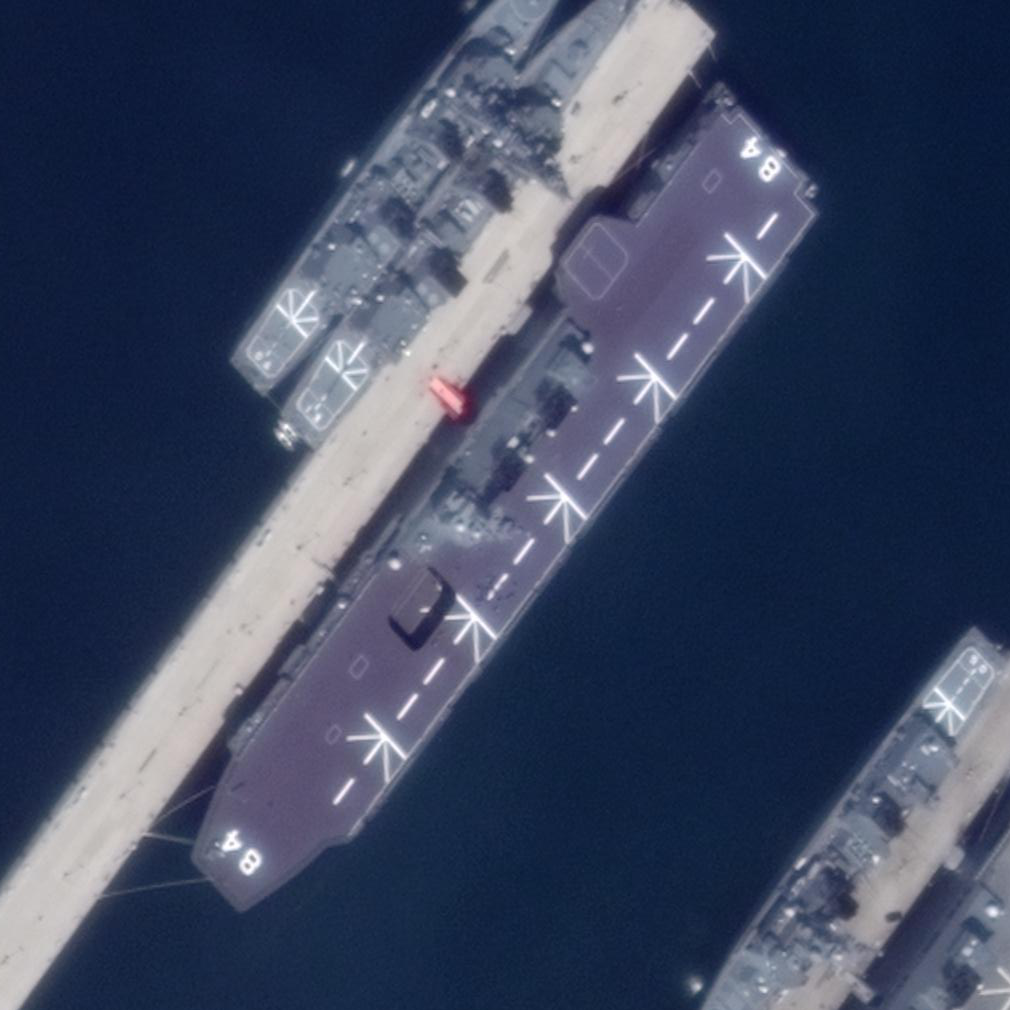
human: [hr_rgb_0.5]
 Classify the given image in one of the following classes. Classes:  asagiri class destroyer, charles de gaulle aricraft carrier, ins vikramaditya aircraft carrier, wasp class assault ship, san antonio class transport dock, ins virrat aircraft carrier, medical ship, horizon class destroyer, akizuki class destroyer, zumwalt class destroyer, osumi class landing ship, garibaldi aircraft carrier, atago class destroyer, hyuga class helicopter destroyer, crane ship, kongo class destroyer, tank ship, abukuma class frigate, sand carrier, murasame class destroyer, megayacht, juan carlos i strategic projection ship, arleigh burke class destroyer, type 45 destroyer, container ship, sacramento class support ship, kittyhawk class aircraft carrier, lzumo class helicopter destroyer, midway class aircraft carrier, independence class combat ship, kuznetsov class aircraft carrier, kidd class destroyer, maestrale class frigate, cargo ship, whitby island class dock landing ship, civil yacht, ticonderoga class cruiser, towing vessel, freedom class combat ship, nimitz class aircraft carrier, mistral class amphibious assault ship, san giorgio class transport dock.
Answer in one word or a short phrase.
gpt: Lzumo class helicopter destroyer